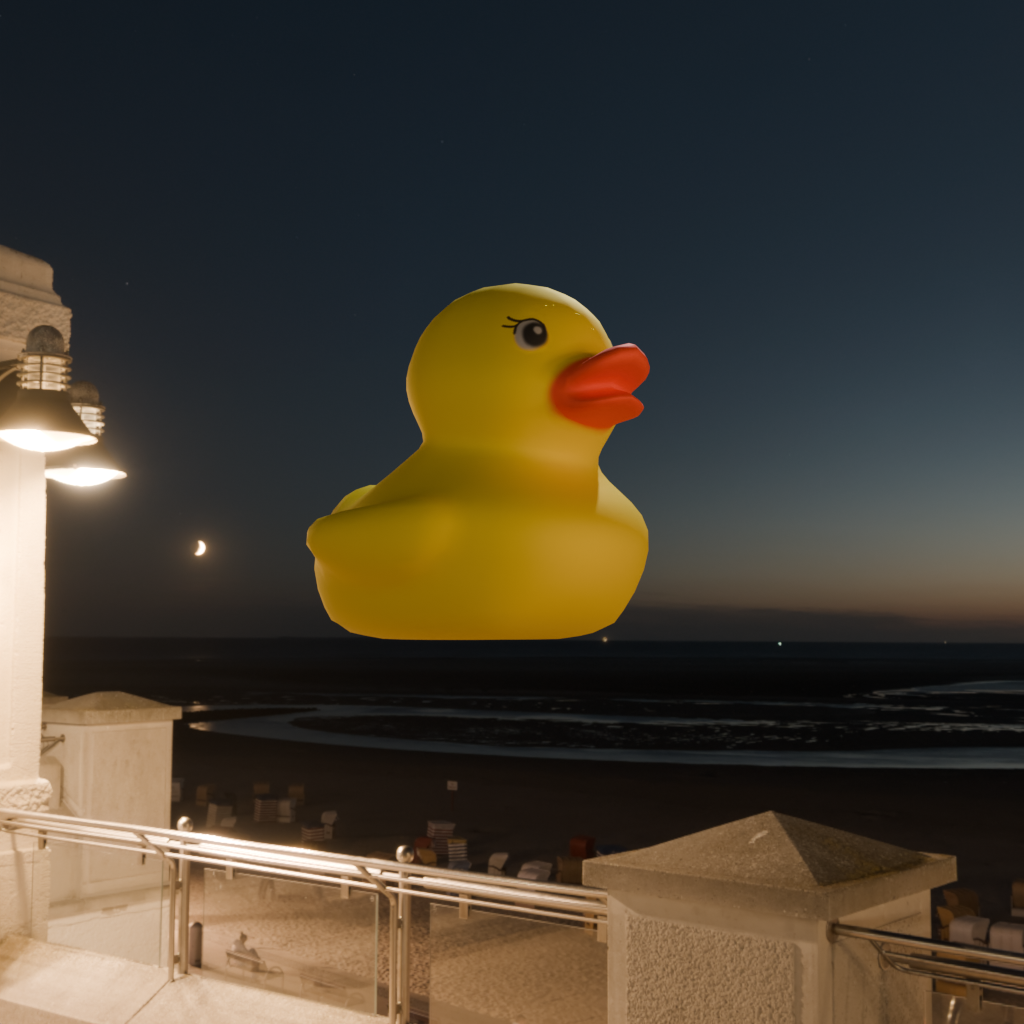
an image of a yellow rubber duck seen from <front_right> in a coastal promenade at night illuminated with streetlights and ocean view.